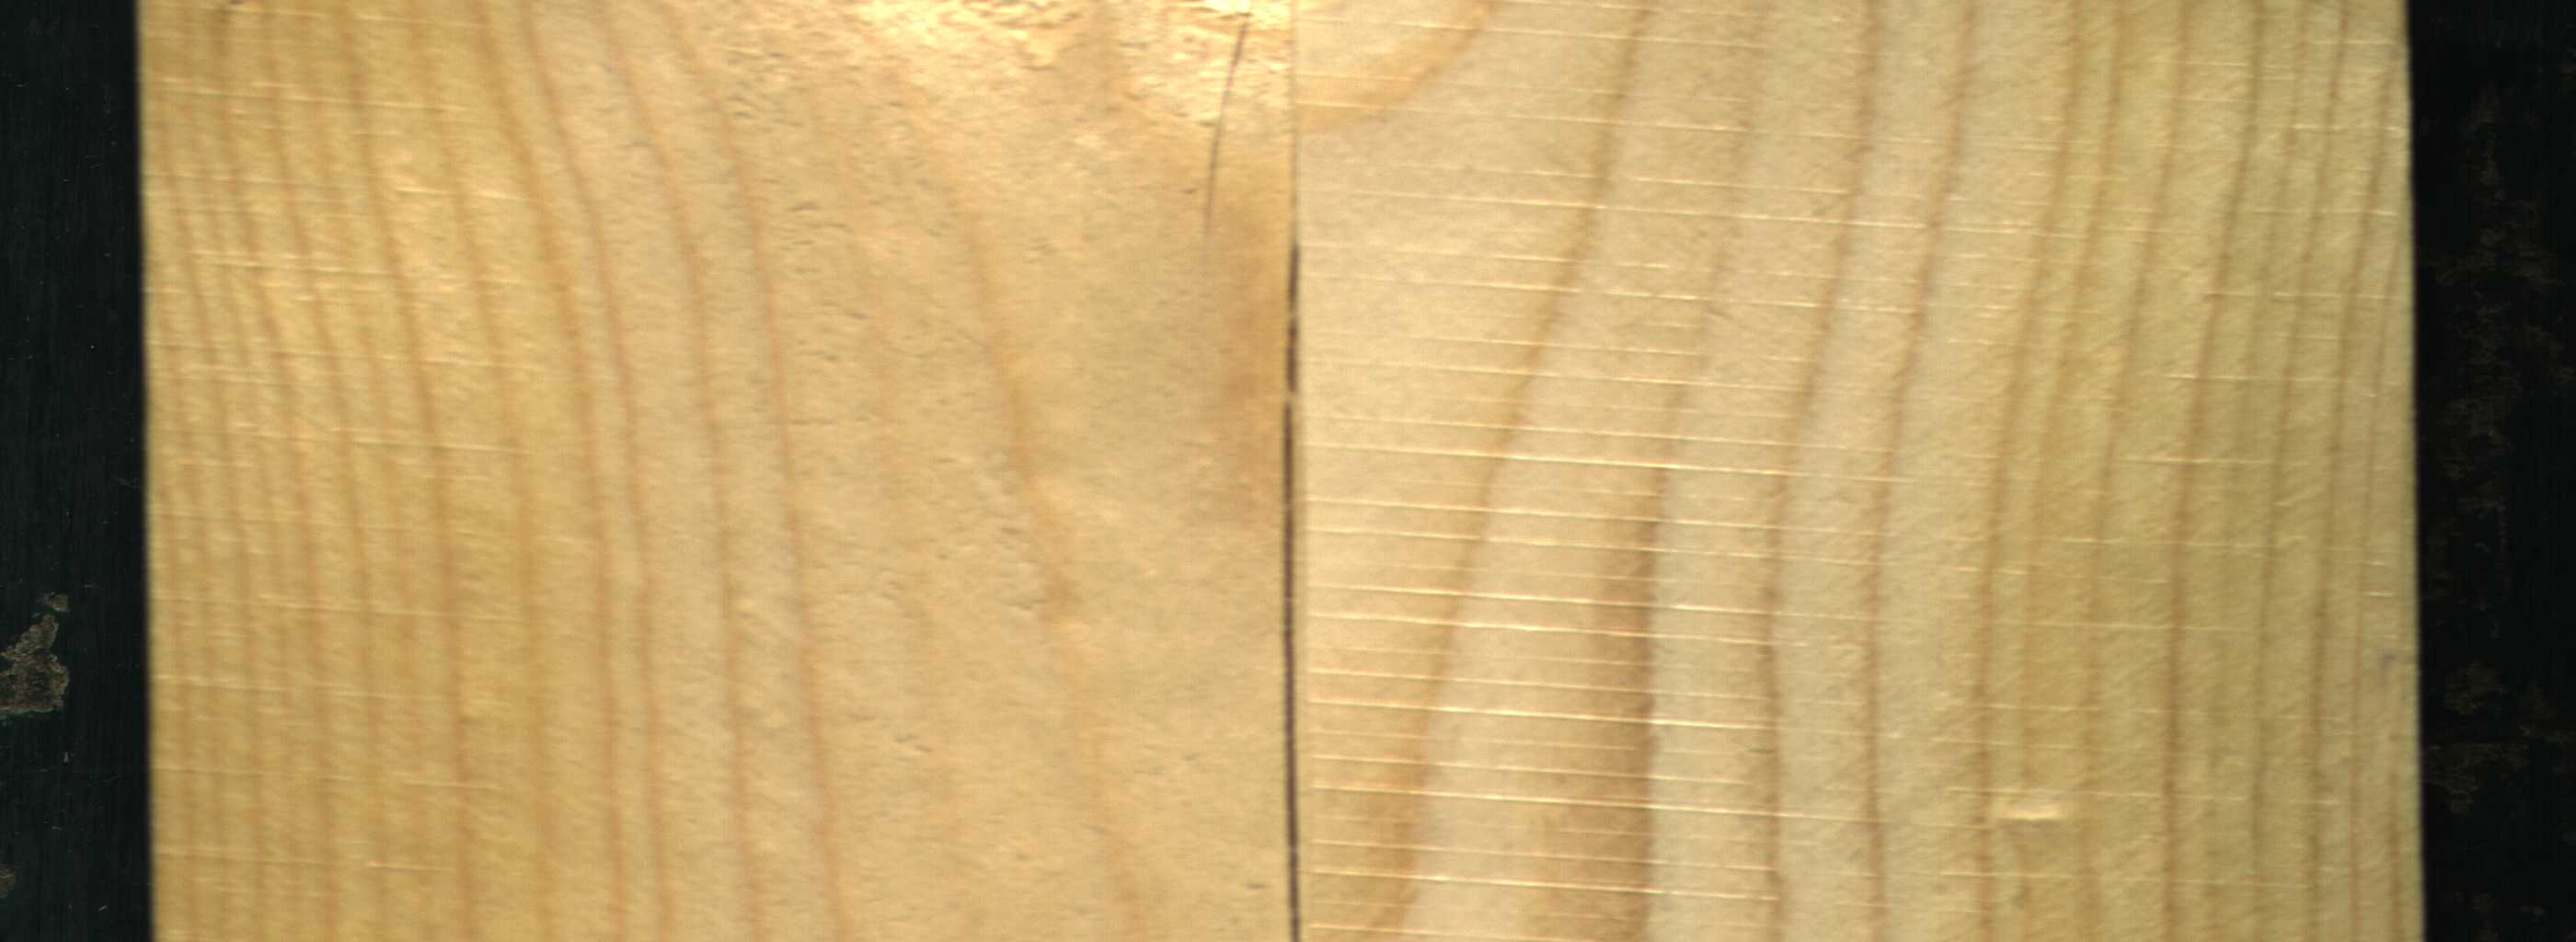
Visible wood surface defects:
Crack